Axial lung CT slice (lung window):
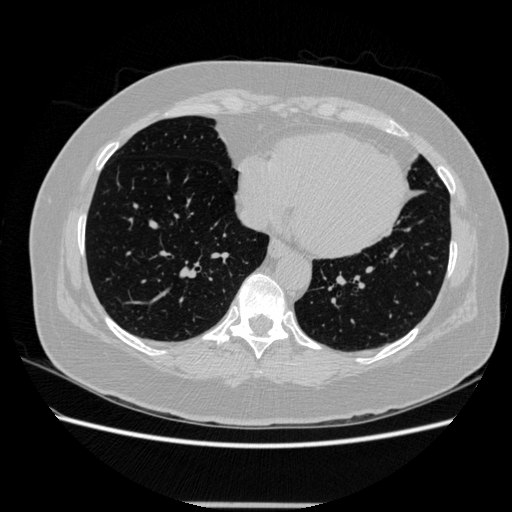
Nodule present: no